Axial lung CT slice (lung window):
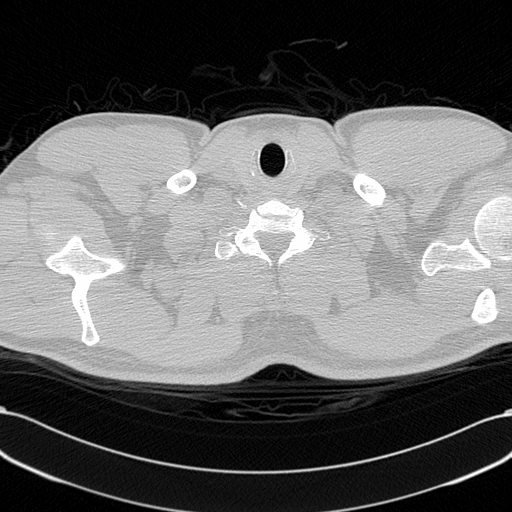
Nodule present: no